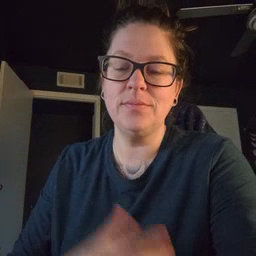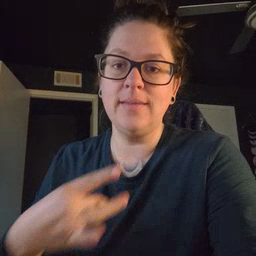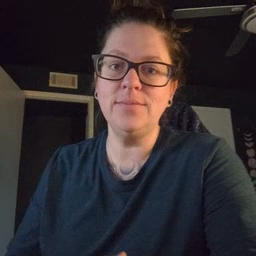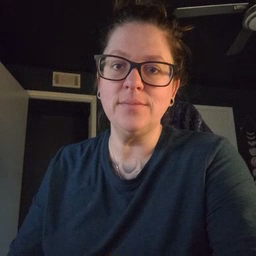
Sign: like